Question: I want to remove the auto appearing BEGIN TRAN and ROLLBACK in SQL Server 2008 R2.
Here is the following image which I am getting while selecting New Query to write.

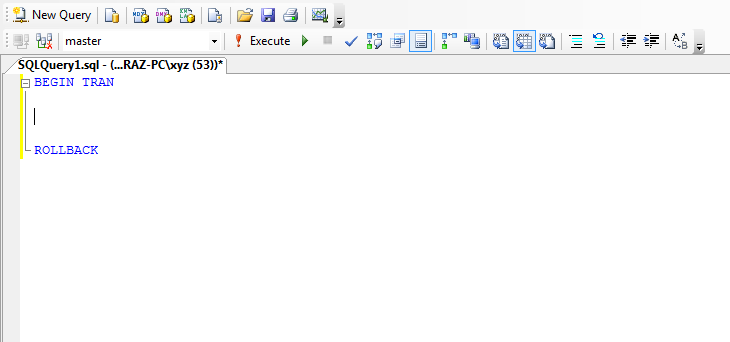
Answer: Do you have "SSMS Tools Pack" installed ?
at some times that the "New Query Template" option had somehow been enable and configured.
I think if you disabled it then this should have been removed